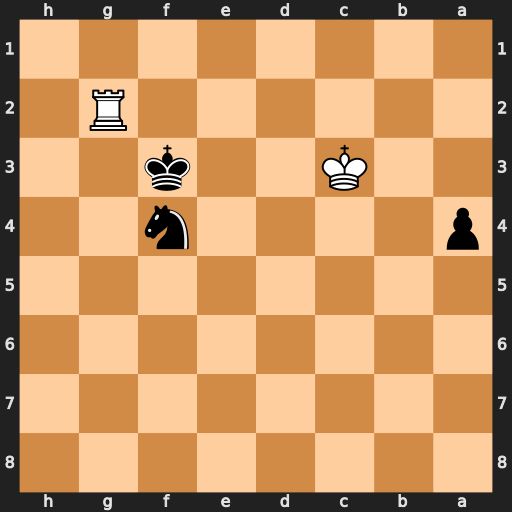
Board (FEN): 8/8/8/8/p4n2/2K2k2/6R1/8
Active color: b
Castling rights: -
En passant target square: -
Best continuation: Nd5+ Kb2 Kxg2